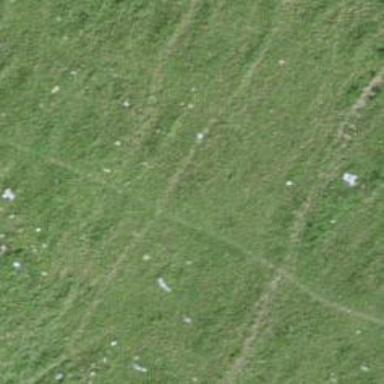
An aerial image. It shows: Ground path.